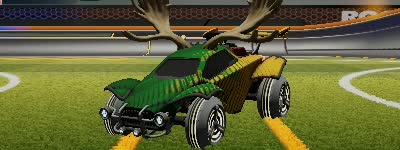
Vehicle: octane